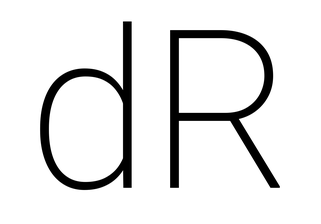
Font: Roboto_ExtraLight